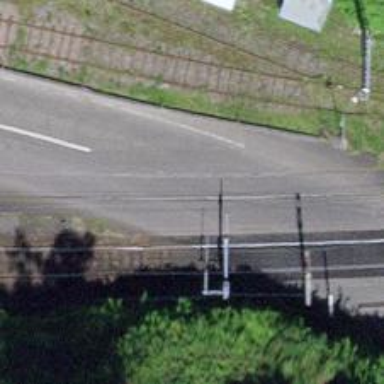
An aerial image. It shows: Single track railway in yard.